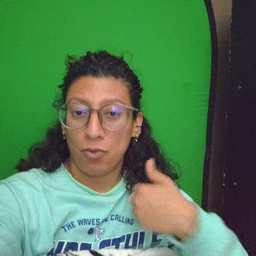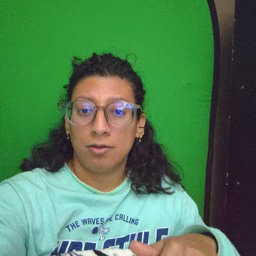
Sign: animal